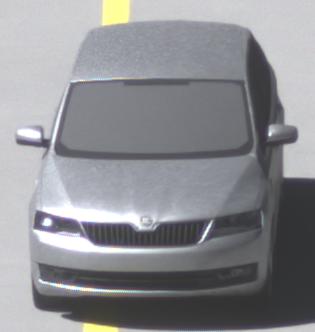
Make: Skoda
Model: Rapid Spaceback 1.2 TSI
Detailed model: Rapid Spaceback
Model produced from: 2013/10
Model produced until: 2015/04
Doors: 5
Color: white
Road condition: dry road
Daytime: morning or afternoon
Contrast: high contrast